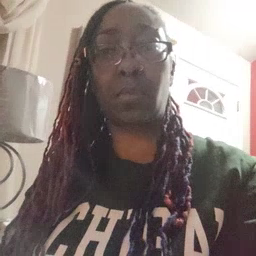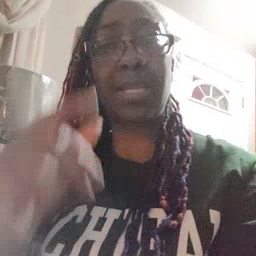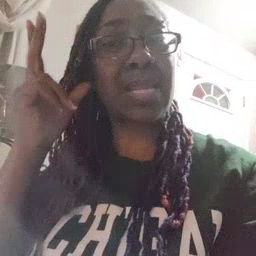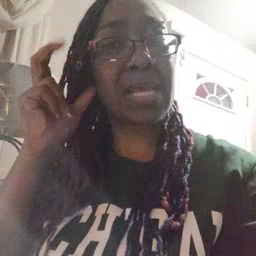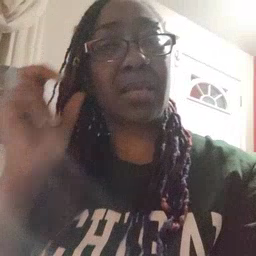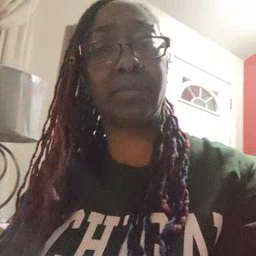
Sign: hear